Chest X-ray:
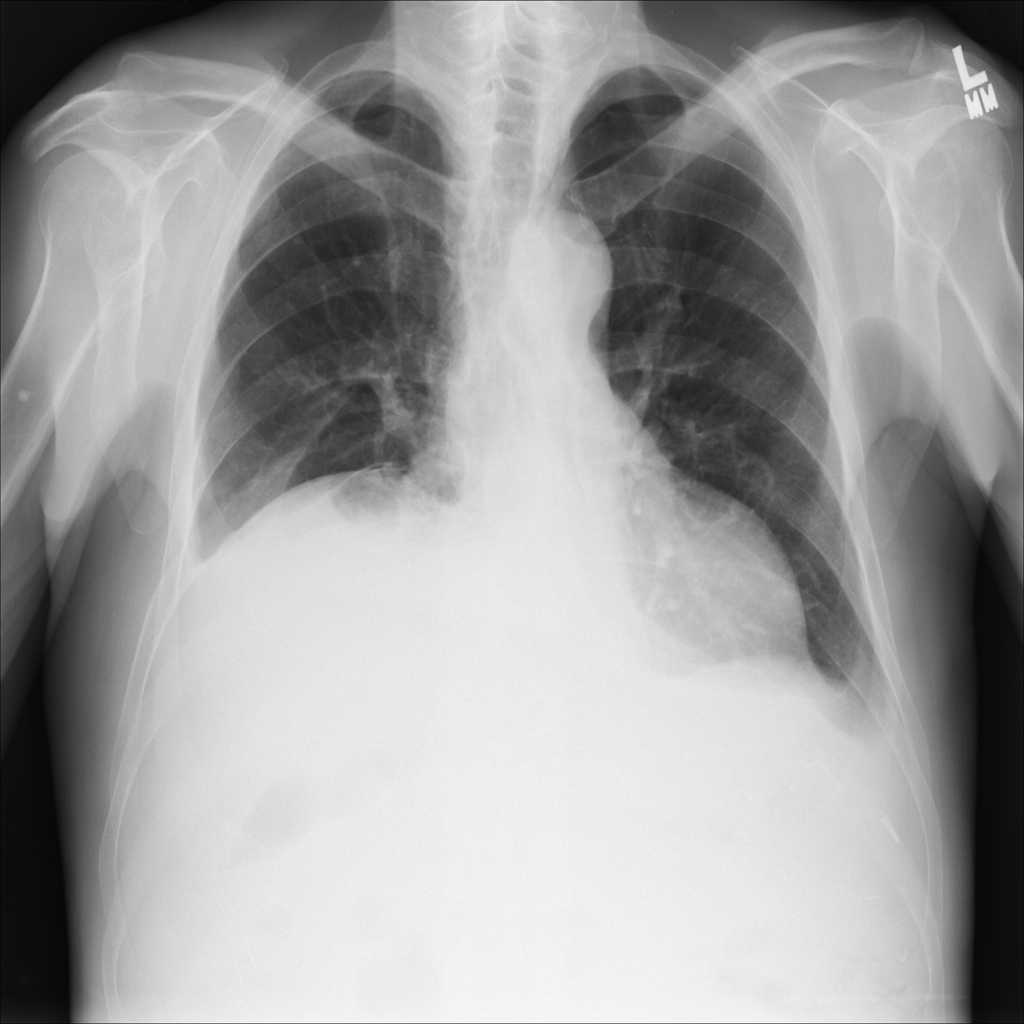
Findings: Effusion
No abnormal finding: no